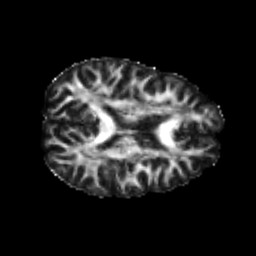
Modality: FA
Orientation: axial
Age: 25
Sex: female
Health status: healthy
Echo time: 0.074 s